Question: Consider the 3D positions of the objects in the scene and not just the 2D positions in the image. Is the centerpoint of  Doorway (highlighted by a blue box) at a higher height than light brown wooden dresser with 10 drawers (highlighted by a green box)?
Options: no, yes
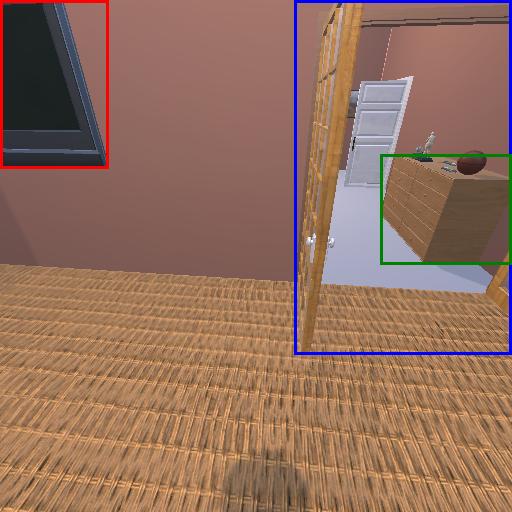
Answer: no